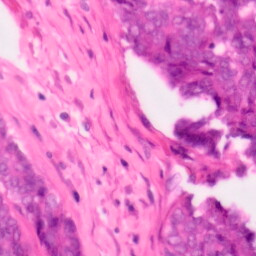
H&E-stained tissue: Colon